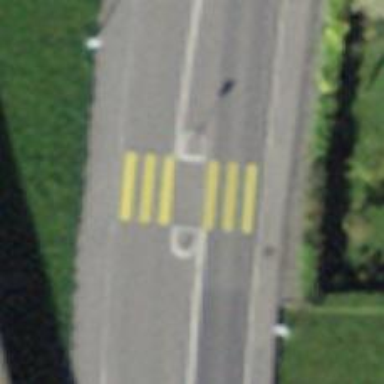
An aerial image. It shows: Marked crossing with zebra pattern. There is island at the crossing.